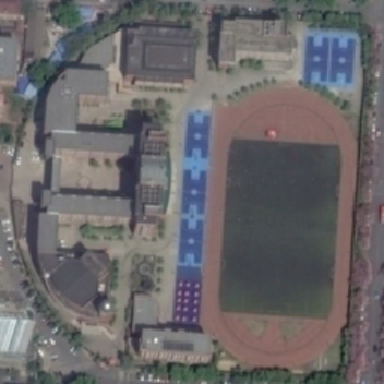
There are five blue pin pong coats beside the red truck .